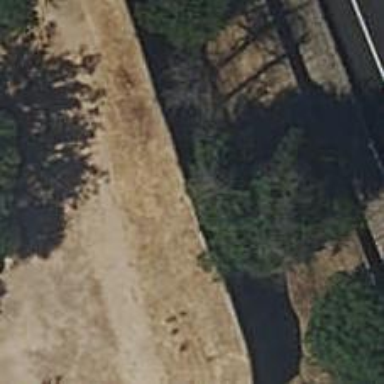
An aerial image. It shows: Wall barrier.